Question: I'm trying to make a generic form validatation indicator. If the form is valid, it displays saying that the form is valid, else it displays an error saying that the form isn't valid.
I'm using 'bookingForm.$valid' or 'SOMEFORM.$valid' - but the 'ng-show' isn't working. I think the connection between '{{formValid}}' and the actual form model isn't right.
'''
sharedServices.directive('formValid', function() {
return {
restrict: 'A',
scope: {
formValid: '@'
},
template: '<div class="alert alert-warning" ng-show="!{{formValid}}.$valid"><b>ATH!</b> Utfylling ekki i lagi</div>' +
'<div class="alert alert-success" ng-show="{{formValid}}.$valid"><b>OK!</b> Utfylling i lagi</div>',
link: function(scope, element, attrs) {
scope.formValid = attrs.formValid;
}
};
});
'''
'''
<div form-valid="bookingForm"></div>
<form name="bookingForm">...</form>
<div form-valid="contactForm"></div>
<form name="contactForm">...</form>
'''
I want to pass the (model) into my directive's template and display accordingly whether $valid is true/false on the forms model. Do I need to compile the template or how can I accomplish this?
Here's a GIF showing that it doesn't work, 'bookingForm.$valid' is correct in the HTML, but always false in the directive's template.

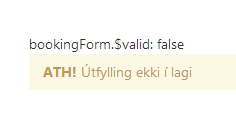
Answer: Because 'ng-show' creates a new scope, you need access the form in the '$parent' scope. It's a bit tricky in terms of the model assignment. You can use 'attrs.$observe' to assign the object instead of the value of '$valid'.
Please try this code:
'''
sharedServices.directive('formValid', function () {
return {
restrict: 'A',
scope: {
formValid: '@'
},
template: '<div class="alert alert-warning" ng-show="!formValid.$valid"><b>ATH!</b> Utfylling ekki i lagi</div>' +
'<div class="alert alert-success" ng-show="formValid.$valid"><b>OK!</b> Utfylling i lagi</div>',
link: function (scope, element, attrs) {
attrs.$observe('formValid', function () {
scope.formValid = scope.$parent[attrs.formValid];
});
}
};
});
'''
<URL>